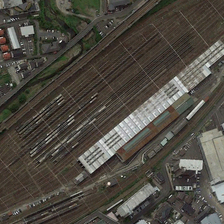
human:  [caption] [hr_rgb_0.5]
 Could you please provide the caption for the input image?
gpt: many buildings and a river are in two sides of a railway station .

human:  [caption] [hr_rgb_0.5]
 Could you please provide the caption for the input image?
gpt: in front of the train station tracks pass through the residential area .

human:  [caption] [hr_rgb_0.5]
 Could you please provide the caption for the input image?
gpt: many buildings and a river are in two sides of a railway station .

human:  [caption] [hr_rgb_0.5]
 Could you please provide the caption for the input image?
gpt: many cars parked at the gate of the train station .

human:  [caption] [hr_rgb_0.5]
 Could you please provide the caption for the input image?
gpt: in front of the train station tracks pass through the residential area .